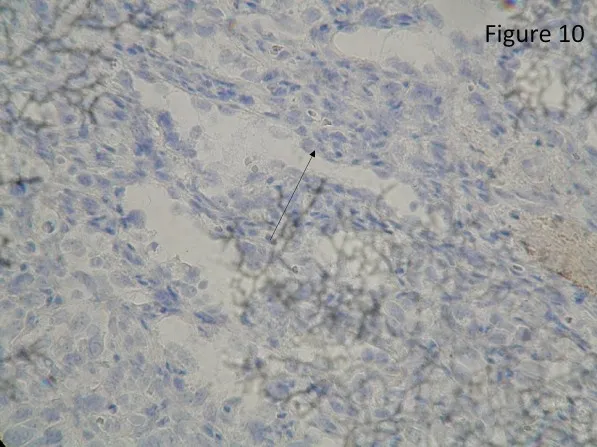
Immunohistochemical study. Immunohistochemical study showed negative staining of Glypican-3 (GPC-3, clone 1G12, Bio SB) over tumor cells (black arrow).
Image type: pathology (immunostaining)